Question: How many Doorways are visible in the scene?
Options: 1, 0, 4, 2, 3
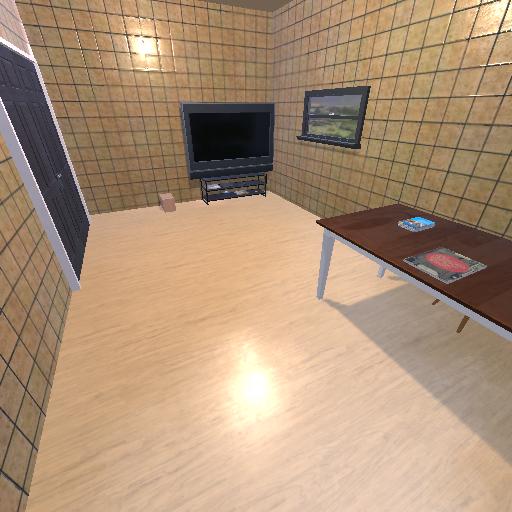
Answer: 1